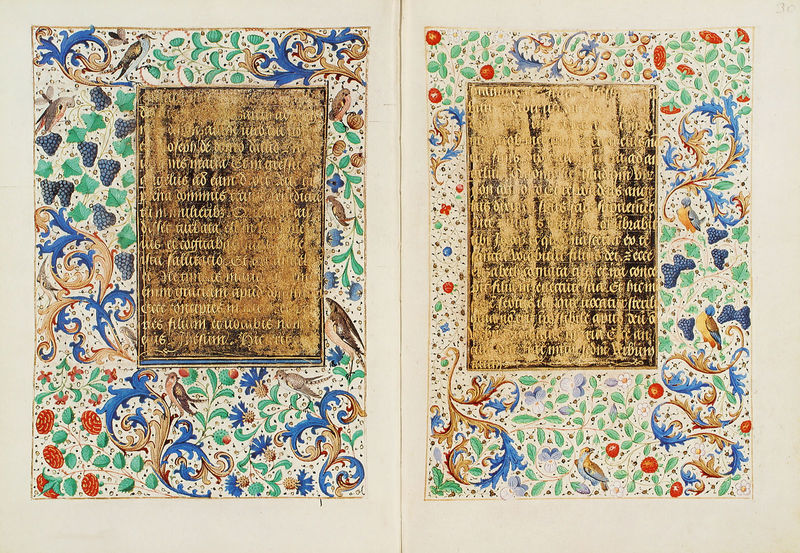
Titel: Stundenbuch der Maria von Burgund
Künstler: Liévin van Lathem
Institution: Wien, Österreichische Nationalbibliothek
Schlagwörter: blau, blätter, vogel, grün, blumen, bunt, hintergrund, orange, zeichnung, blüten, rosen, rot, rahmen, vögel, zweige, gold, früchte, ranken, trauben, schrift, fotos, papier, zwei, wein, verzierung, foto, buch, beeren, erdbeeren, druck, gewunden, seite, text, buchstaben, kornblumen, buchdruck, negativ, seiten, weintrauben, dornen, vorlage, brombeeren, buchseiten, arabeske, latein, buchmalerei, teire, einlage, eingebettet, ramken, verzierung bunt, schrift gold